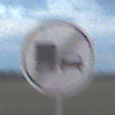
Verkehrszeichen: EndeUeberholverbotKraftfahrzeuge
Umgebung: Outdoor, Nature
Tageszeit: SunriseSunset
Wetter: PartlyCloudy
Licht: Natural
Jahreszeit: NotSpecified
Kontrast: LowContrast